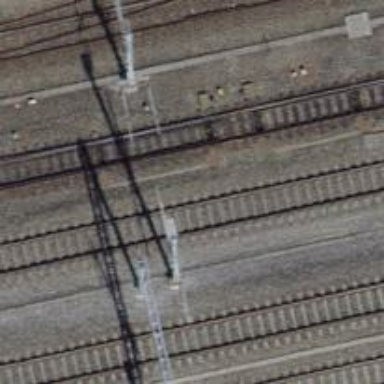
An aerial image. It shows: Railway track with contact line for electrification.